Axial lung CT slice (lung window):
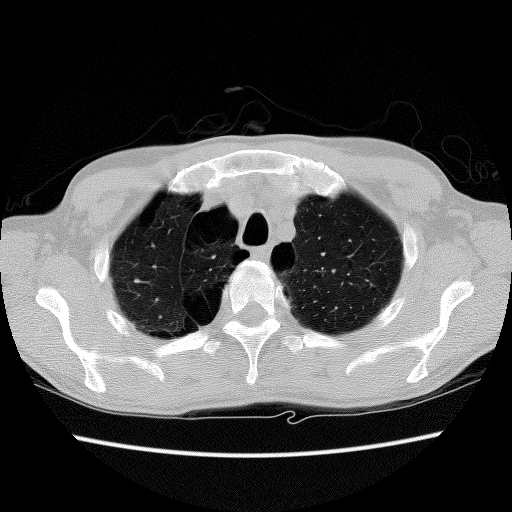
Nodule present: no